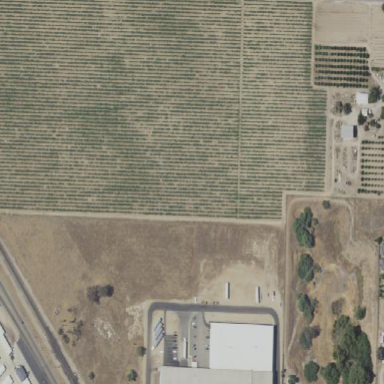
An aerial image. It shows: Vineyard.